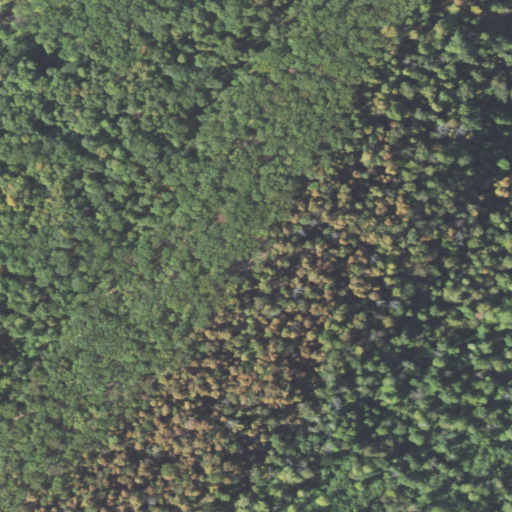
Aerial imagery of mountain in Pennsylvania named Claylick Mountain containing deciduous forest and mixed forest